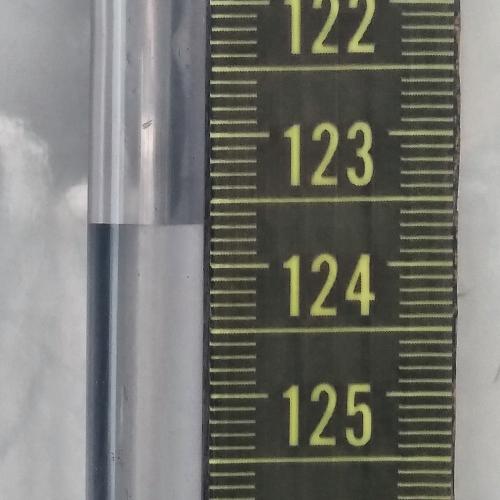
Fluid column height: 123.7 cm